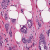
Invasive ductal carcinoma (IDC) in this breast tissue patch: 1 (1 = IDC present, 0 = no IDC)